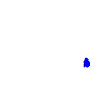
Particle: electron